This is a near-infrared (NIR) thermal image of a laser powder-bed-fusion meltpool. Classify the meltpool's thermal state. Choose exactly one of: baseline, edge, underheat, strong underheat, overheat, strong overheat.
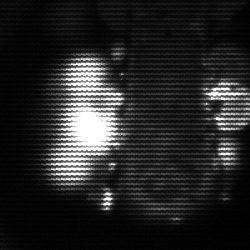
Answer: strong underheat